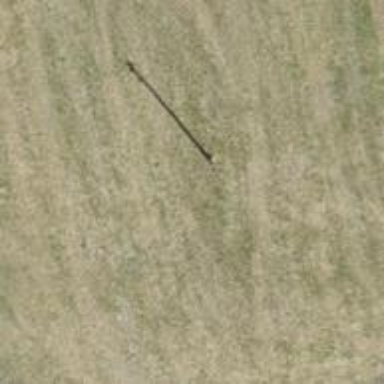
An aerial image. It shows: Power pole.